Question: I received this error when I imported the DropboxSDK:

Is is very strange, but I noticed that both the dropbox sdk header folder and one of the .h files I am using in another part of my app have this file: Base64Transcoder
I tried changing my other one to Base64Transcoder2, but the error persists. What might the solution be to this problem?
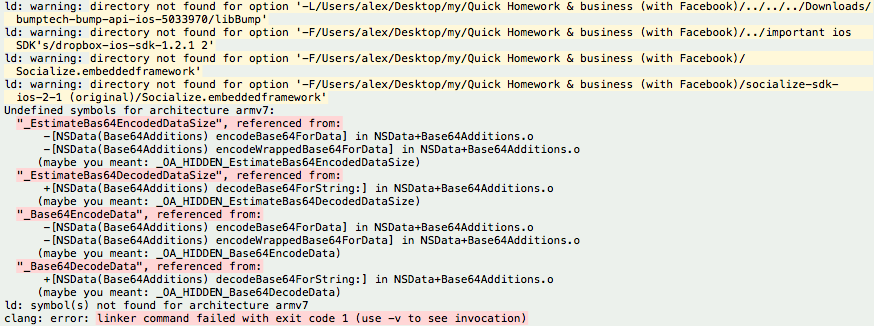
Answer: You probably need to add that .m class file to Project->Target ->Build Phases -> Compile Sources.
EDIT:
This is a good answer. <URL>